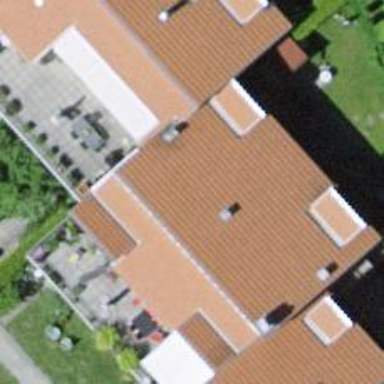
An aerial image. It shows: Image showing building with apartments.